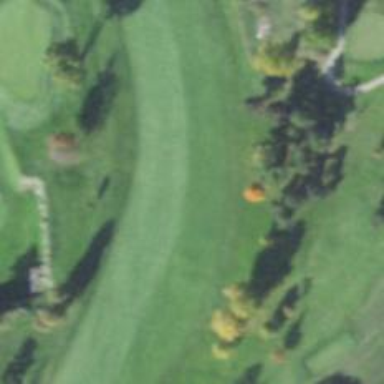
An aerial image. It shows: Golf hole.